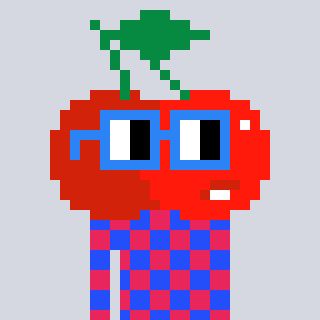
a pixel art character with square blue glasses, a cherry-shaped head and a redpinkish-colored body on a cool background